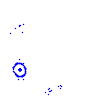
Particle: kaon